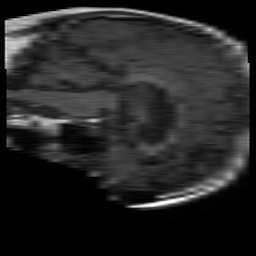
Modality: T1w
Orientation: sagittal
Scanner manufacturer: philips
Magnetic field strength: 1.5 T
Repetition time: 0.375 s
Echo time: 0.011 s